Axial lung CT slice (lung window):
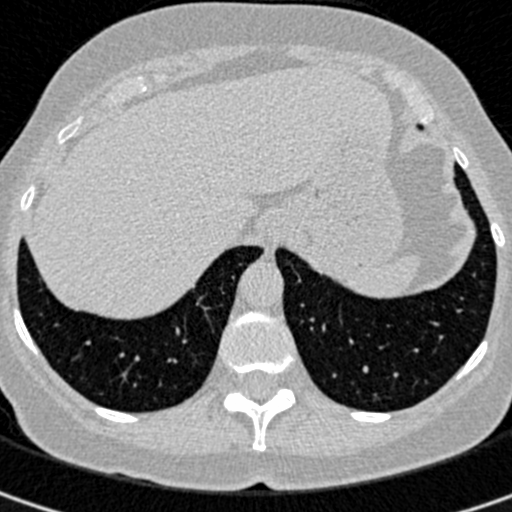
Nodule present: no